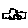
Label: car